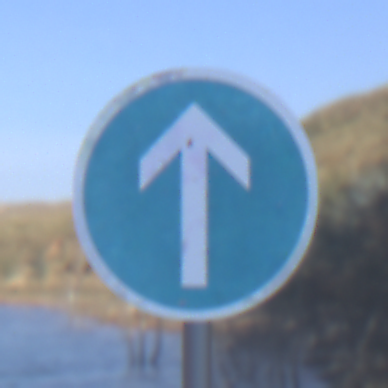
Verkehrszeichen: VorgeschriebeneFahrtrichtungGeradeaus
Umgebung: Outdoor, Nature
Tageszeit: MorningAfternoon
Wetter: Clear
Licht: Natural
Jahreszeit: NotSpecified
Kontrast: HighContrast